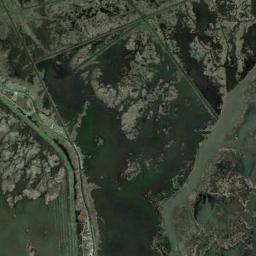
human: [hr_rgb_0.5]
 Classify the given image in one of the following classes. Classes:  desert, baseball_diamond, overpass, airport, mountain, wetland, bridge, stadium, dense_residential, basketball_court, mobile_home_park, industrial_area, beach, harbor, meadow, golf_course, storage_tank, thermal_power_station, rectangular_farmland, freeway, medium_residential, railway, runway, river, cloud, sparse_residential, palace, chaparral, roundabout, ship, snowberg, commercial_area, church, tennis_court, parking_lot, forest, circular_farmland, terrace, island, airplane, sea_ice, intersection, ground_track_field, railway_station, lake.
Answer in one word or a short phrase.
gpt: wetland